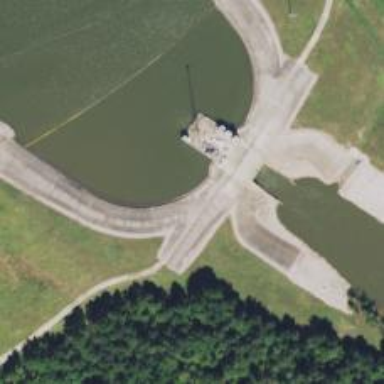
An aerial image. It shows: Dam across waterway.